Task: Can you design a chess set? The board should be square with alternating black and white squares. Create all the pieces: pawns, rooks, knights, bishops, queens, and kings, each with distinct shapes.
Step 844:
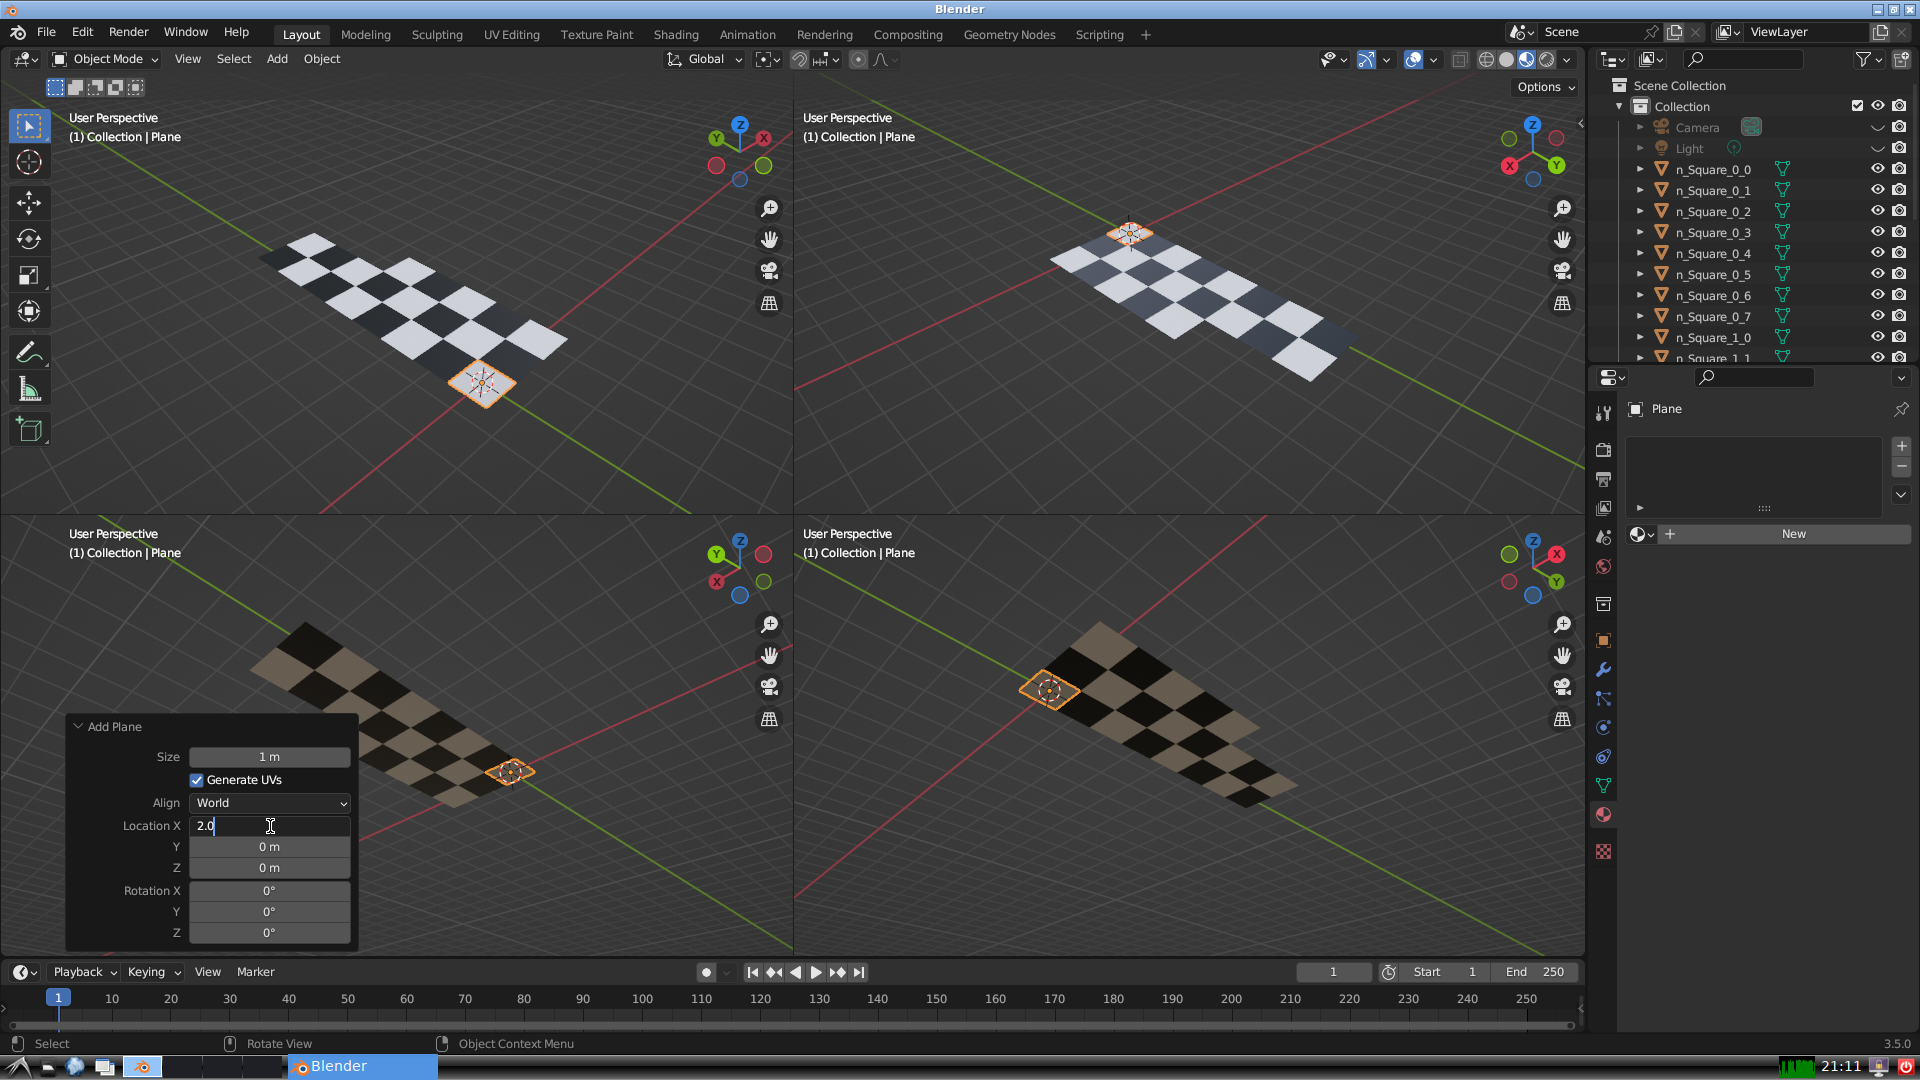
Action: {"key_press": ['Return']}